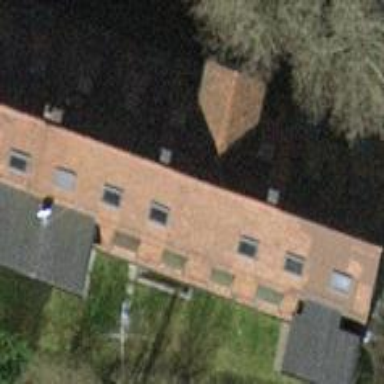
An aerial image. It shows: Apartments housed in building with gambrel roof.